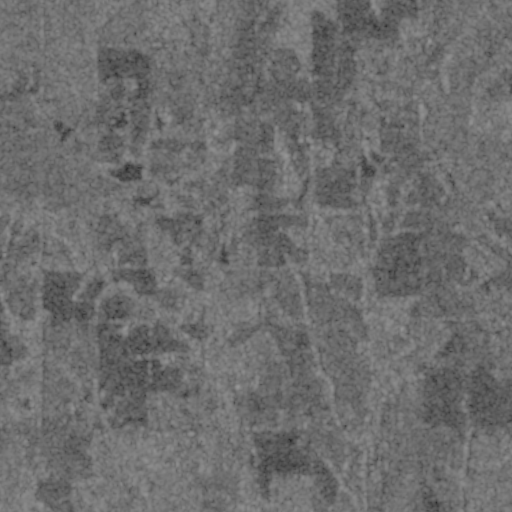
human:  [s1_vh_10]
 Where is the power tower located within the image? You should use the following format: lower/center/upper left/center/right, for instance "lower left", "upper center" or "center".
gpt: The power tower is located in the upper of the image.
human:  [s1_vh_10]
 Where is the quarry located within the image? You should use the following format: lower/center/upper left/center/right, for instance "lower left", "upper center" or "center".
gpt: There is no quarry in the image.

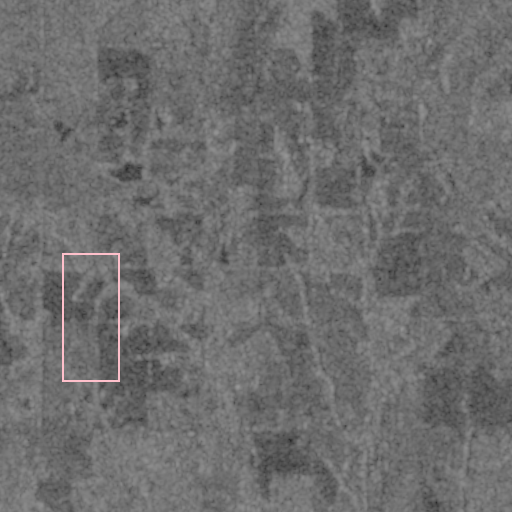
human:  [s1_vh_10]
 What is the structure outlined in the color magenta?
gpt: There is no magenta outline.
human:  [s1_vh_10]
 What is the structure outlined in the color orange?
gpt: There is no structure outlined in orange.